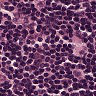
Metastatic tissue present: no